Field crop: maize
Growth stage: 2
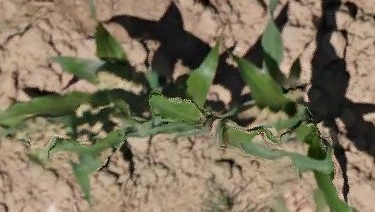
Species: maize